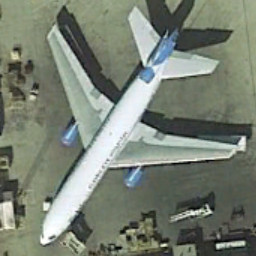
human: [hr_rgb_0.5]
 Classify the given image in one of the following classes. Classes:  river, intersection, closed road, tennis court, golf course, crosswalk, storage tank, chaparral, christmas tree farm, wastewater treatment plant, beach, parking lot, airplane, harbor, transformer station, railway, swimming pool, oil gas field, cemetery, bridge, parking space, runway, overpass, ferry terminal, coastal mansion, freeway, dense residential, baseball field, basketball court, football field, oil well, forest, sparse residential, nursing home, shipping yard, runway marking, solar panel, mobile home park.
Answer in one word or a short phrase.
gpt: airplane